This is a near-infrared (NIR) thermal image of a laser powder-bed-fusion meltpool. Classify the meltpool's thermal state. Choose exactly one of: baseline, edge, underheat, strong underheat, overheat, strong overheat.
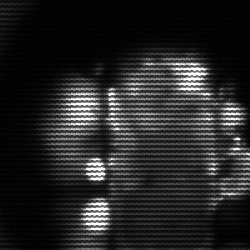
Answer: strong underheat